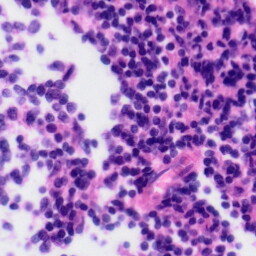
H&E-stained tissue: Tonsil